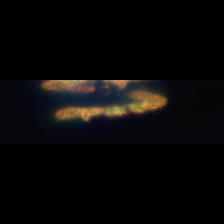
Taxon: Chaetoceros
Group: Diatoms